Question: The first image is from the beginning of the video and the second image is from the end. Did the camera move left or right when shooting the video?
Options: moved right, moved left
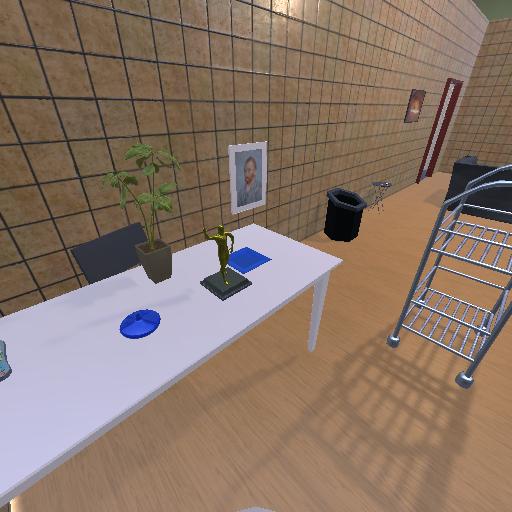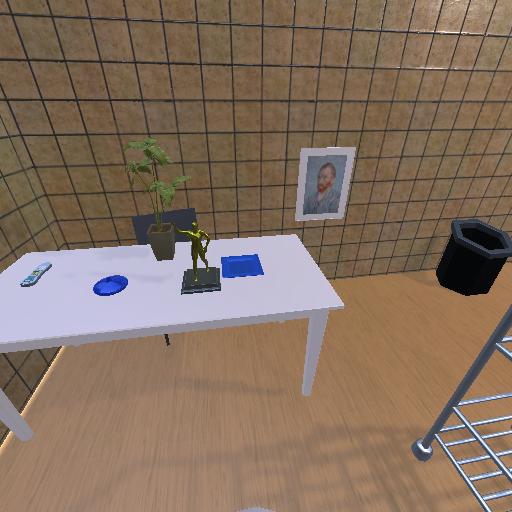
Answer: moved right